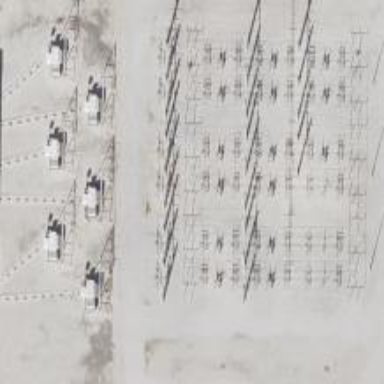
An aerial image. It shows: Switch for power supply.